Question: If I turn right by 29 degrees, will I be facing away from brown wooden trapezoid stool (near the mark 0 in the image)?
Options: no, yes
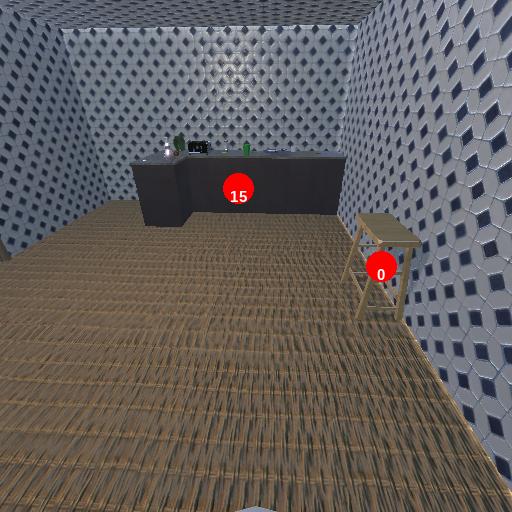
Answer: no